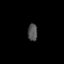
Tissue: lung
Cell type: T cells
Senescence score: 0.1953
Nuclear area (px): 161
Mean DAPI intensity: 81.776